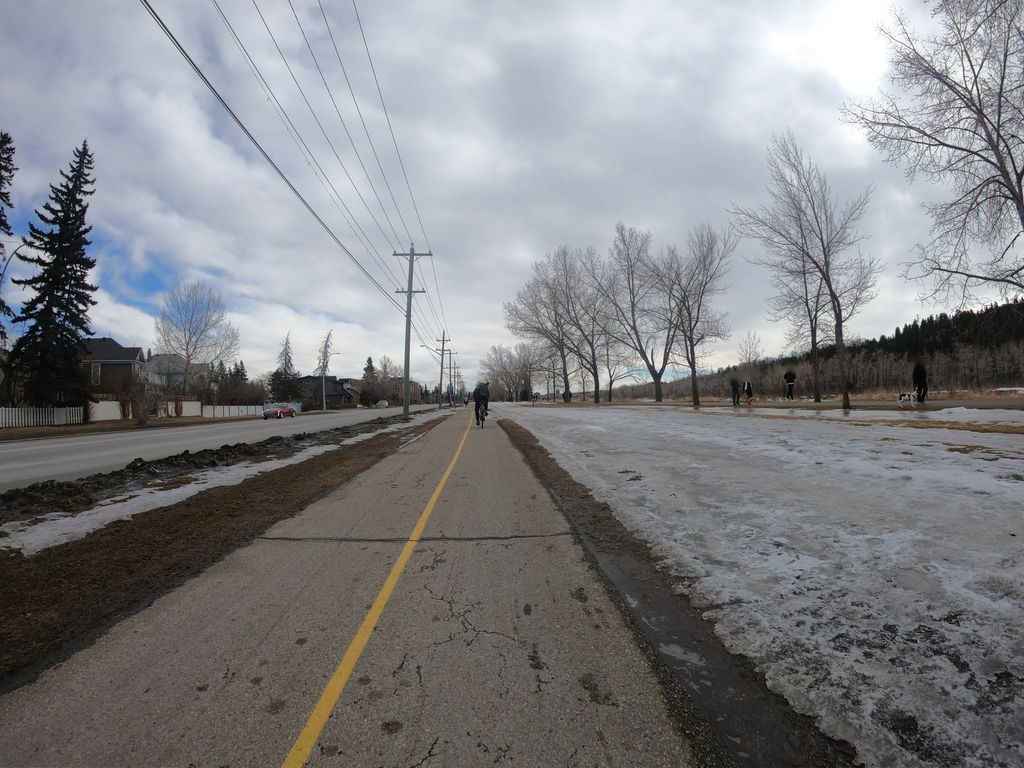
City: calgary